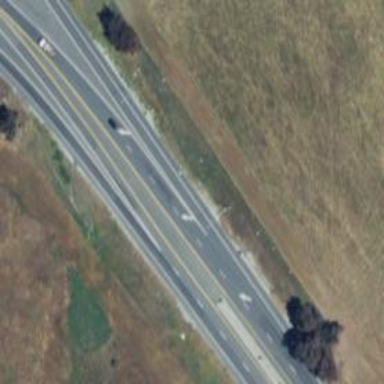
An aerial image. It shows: This image shows trunk highway that functions as expressway.